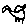
Label: bird